Question: I use an adapter with a custom TextView to make spinner but the space in spinner is very small how can I add space between each item. I try to add padding in a custom TextView nothing happends.

Thank in advance.
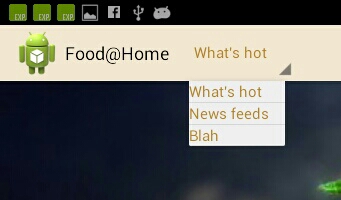
Answer: try setting 'ClipToPadding' property of ViewGroup to 'FALSE'